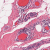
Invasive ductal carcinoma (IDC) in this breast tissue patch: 0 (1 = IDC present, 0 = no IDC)